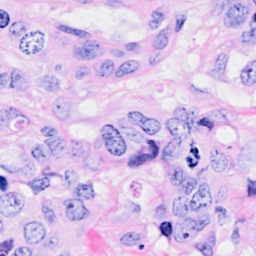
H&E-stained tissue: Breast